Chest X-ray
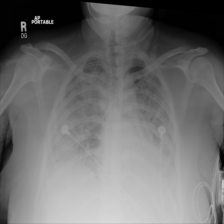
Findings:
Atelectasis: negative
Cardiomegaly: negative
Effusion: negative
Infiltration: negative
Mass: negative
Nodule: negative
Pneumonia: negative
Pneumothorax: negative
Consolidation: negative
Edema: negative
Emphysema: negative
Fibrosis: negative
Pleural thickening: negative
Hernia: negative